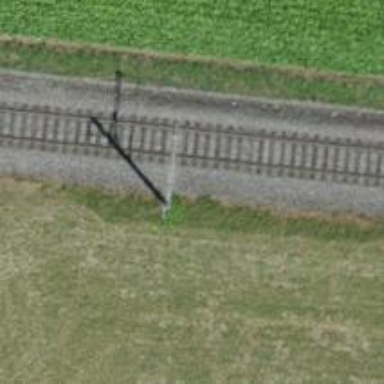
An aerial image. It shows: Railway switch.